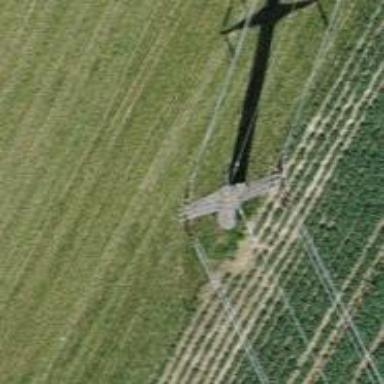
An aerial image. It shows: Power pole.